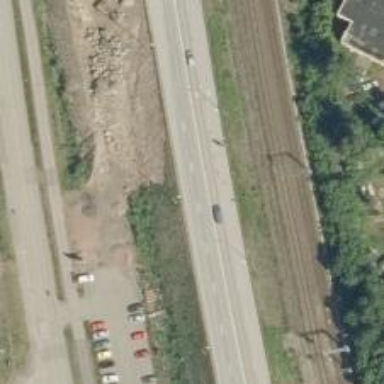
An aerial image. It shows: Trunk highway.